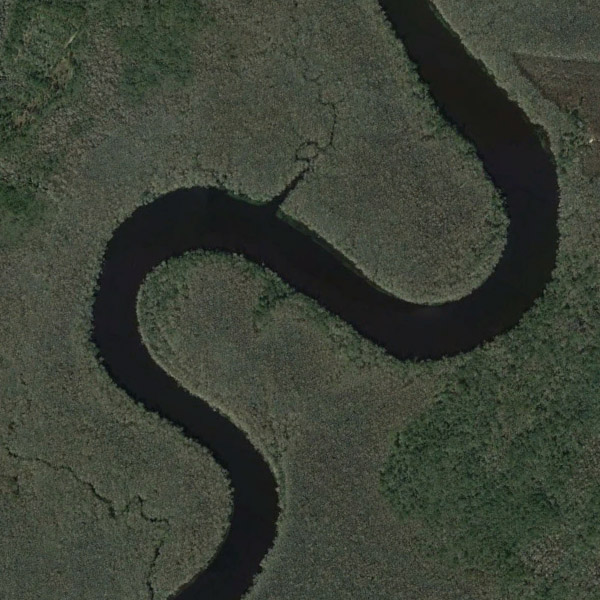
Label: River